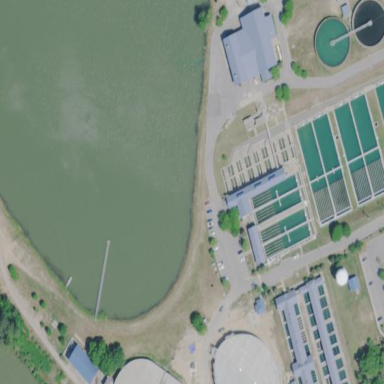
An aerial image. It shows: View of wastewater plant.